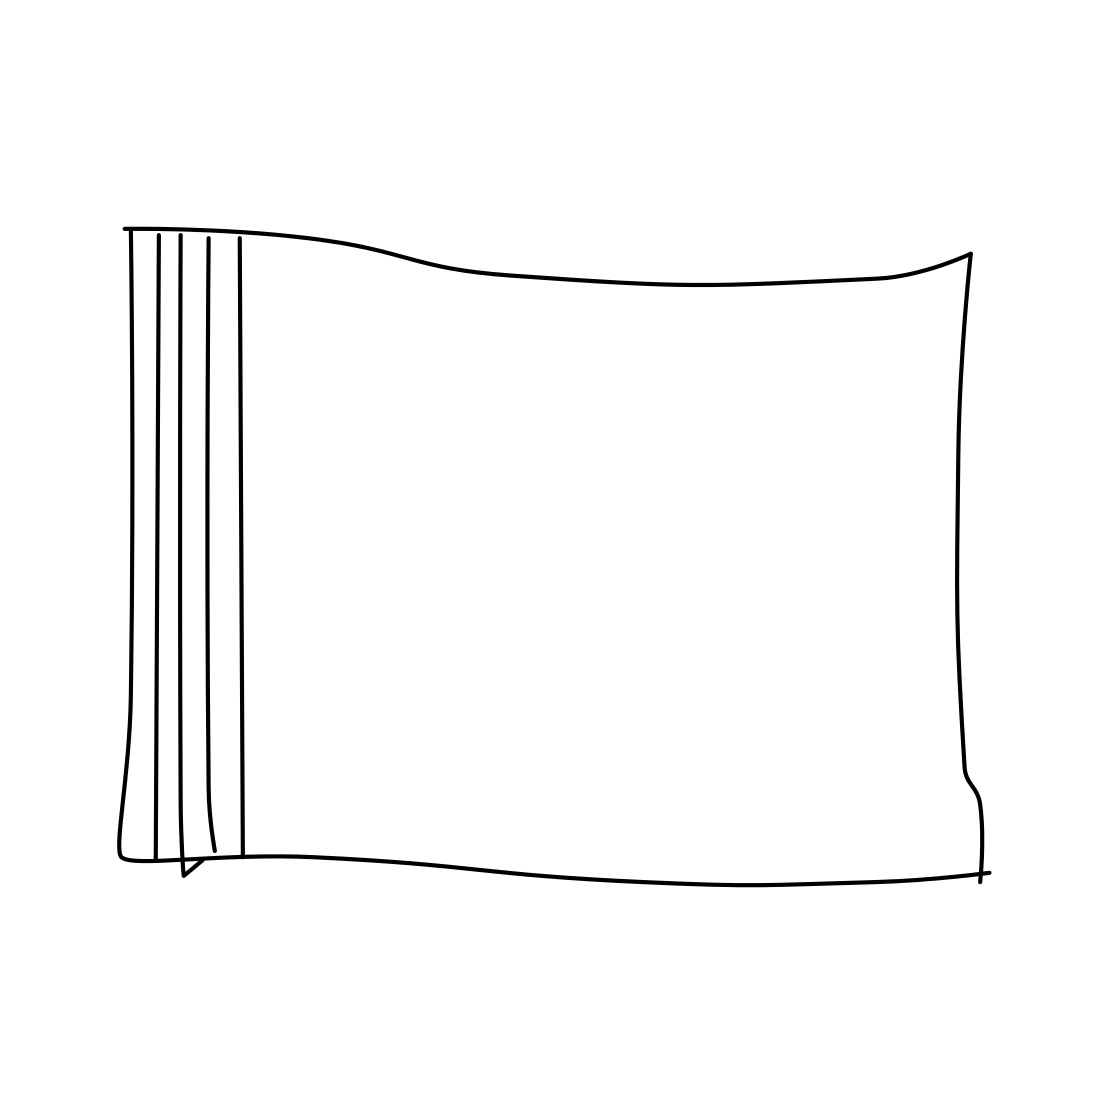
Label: book